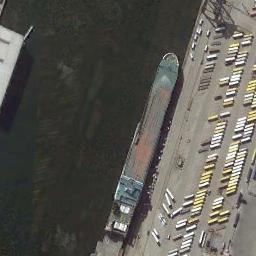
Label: ship